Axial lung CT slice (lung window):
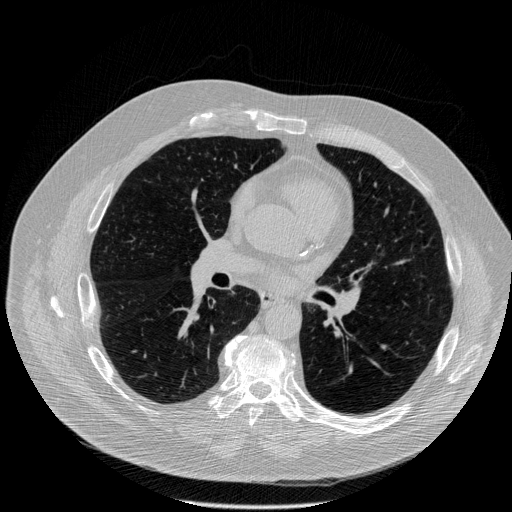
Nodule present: no